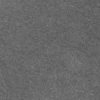
Label: dusty